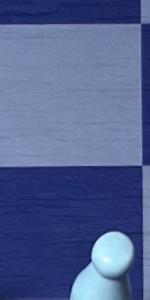
Label: Empty